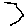
Label: hexagon